Aerial crown-view tile of a tropical tree (Barro Colorado Island, Panama), acquired 20250217:
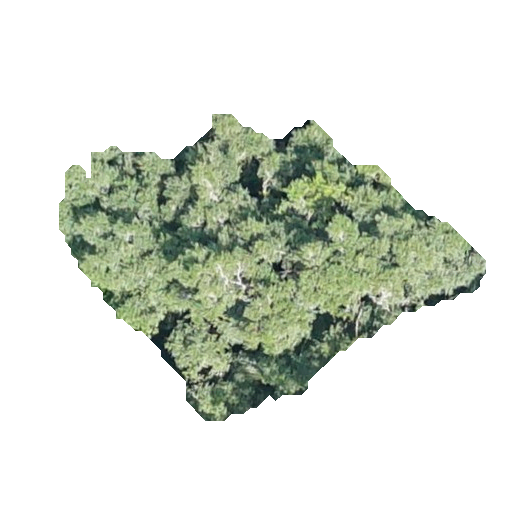
Species: Brosimum alicastrum
GBIF accepted scientific name: Brosimum alicastrum
Crown area: 112.15 m²